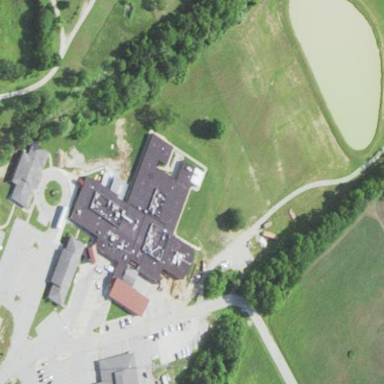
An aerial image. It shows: Hospital providing healthcare services.